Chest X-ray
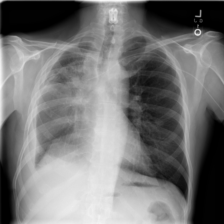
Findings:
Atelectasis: negative
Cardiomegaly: negative
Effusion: positive
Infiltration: negative
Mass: negative
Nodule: negative
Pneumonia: positive
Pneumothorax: negative
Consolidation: negative
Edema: negative
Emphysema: negative
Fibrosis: negative
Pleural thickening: negative
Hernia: negative